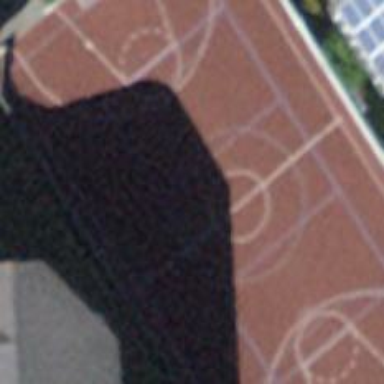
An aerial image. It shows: Multi-sport pitch with tartan surface for leisure activities.